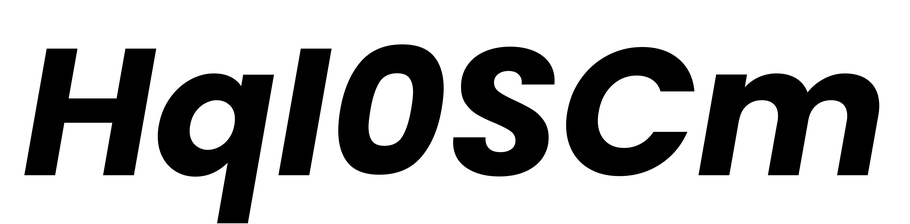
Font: Poppins-BoldItalic